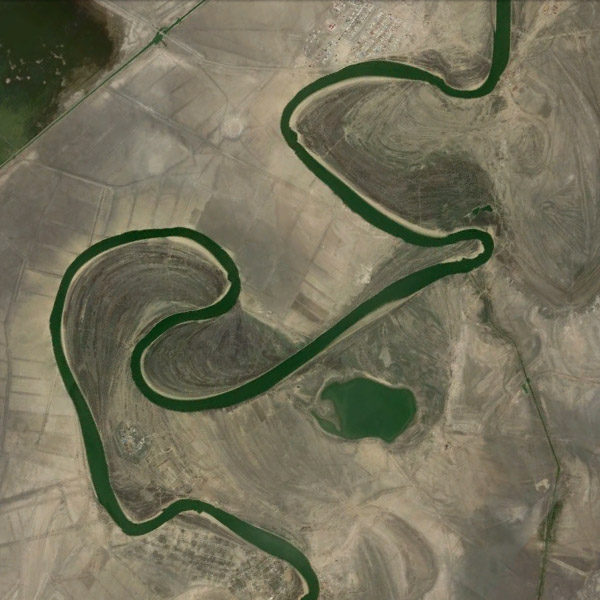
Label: River